Field crop: maize
Growth stage: 2
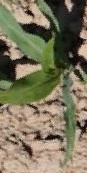
Species: maize